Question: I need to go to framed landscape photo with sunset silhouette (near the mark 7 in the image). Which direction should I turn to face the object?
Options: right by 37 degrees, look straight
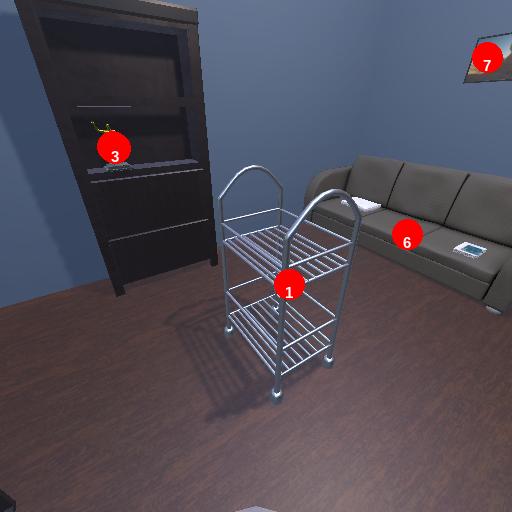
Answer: right by 37 degrees